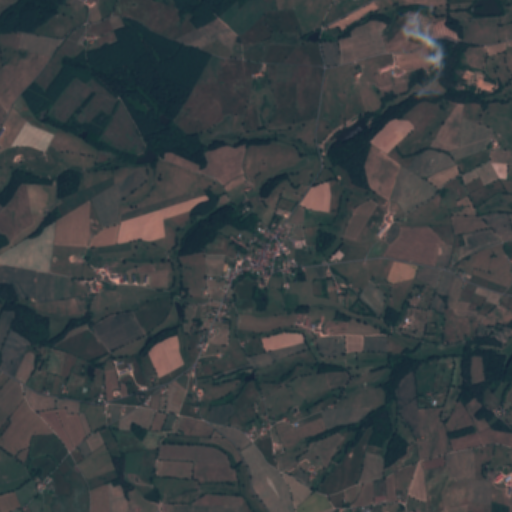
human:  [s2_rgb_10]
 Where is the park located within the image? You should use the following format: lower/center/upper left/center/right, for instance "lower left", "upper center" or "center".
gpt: The park is located in the center right of the image.
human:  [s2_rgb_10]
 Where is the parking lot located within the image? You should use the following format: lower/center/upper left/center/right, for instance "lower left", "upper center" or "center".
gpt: The parking lot is located in the center of the image.
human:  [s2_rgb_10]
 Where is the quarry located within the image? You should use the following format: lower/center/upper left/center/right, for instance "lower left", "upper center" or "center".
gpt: The quarry is located in the upper right of the image.
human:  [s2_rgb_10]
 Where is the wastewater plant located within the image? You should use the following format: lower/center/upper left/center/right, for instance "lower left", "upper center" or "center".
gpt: The wastewater plant is located in the center of the image.
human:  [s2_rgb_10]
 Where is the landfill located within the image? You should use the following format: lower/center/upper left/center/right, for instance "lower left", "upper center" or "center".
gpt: There is no landfill in the image.